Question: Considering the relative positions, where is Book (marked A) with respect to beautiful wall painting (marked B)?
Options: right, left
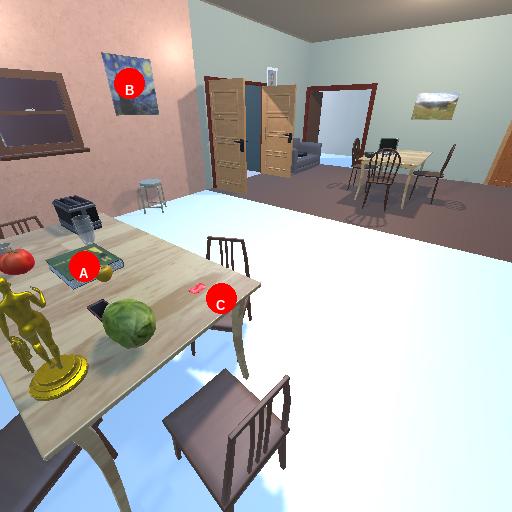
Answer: right